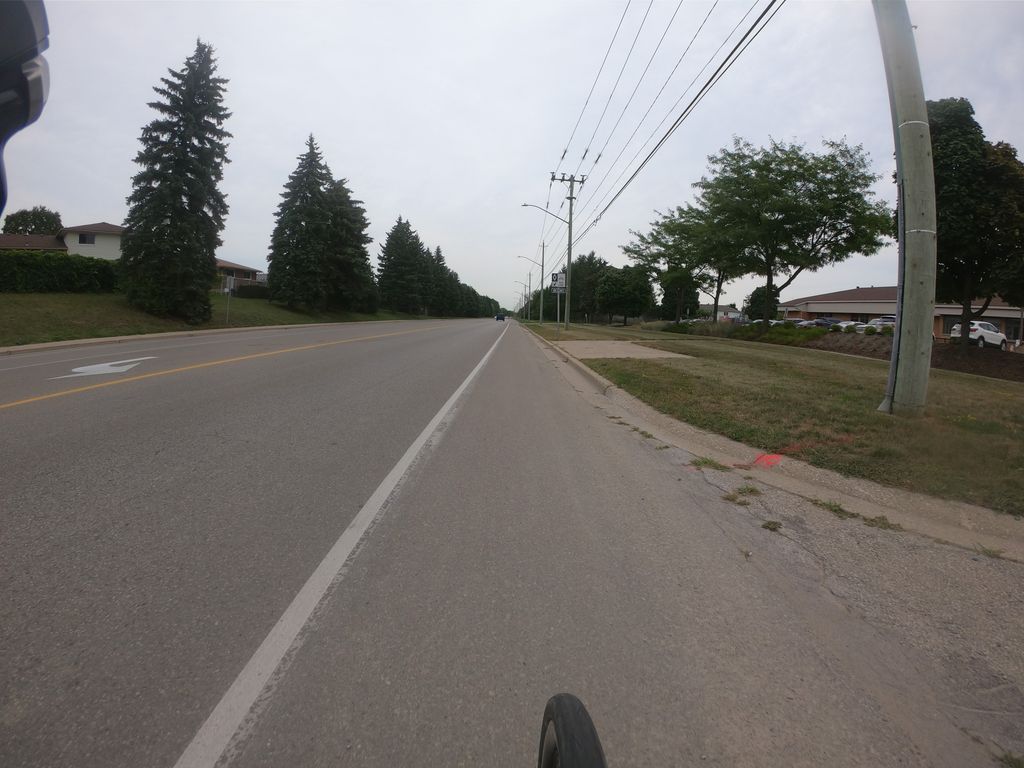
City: kitchener-waterloo